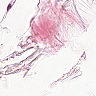
Metastatic tissue present: no